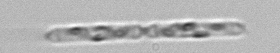
Label: Cerataulina_pelagica